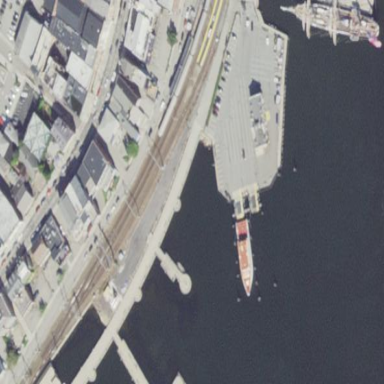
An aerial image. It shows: Recreation pier.